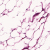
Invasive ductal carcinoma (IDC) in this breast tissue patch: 0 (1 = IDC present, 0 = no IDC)